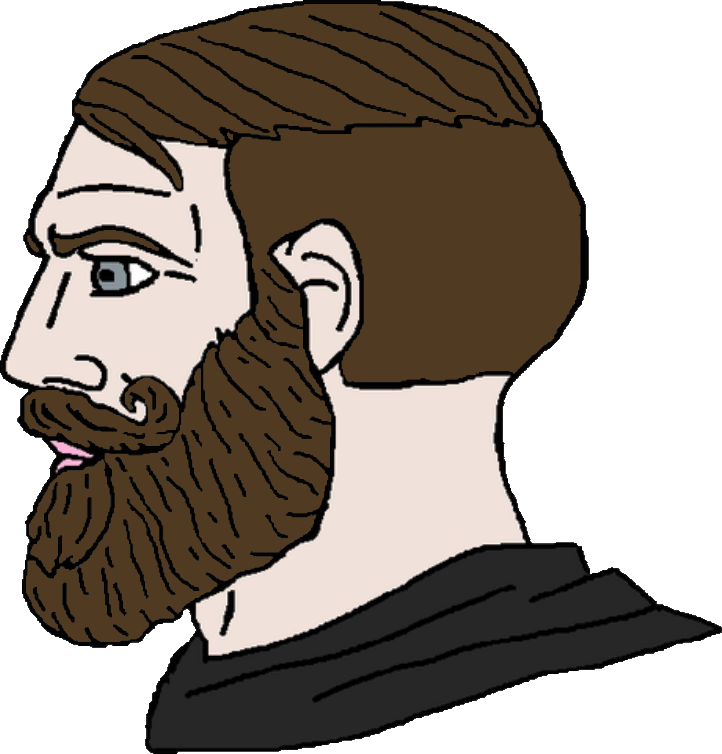
Label: 4_Yes_Chad